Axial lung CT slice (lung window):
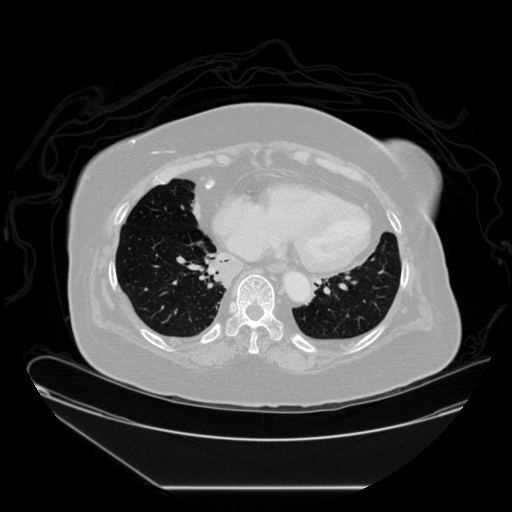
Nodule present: no